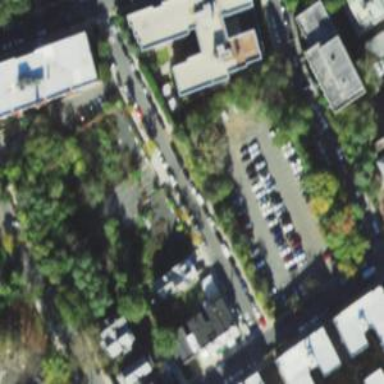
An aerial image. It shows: Sidewalk.